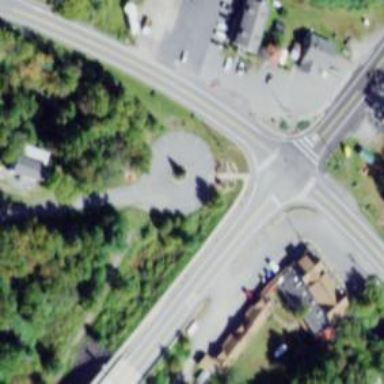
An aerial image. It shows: Turning loop on the road.